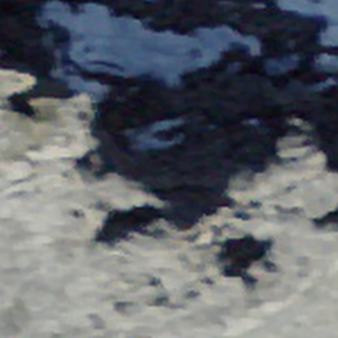
Label: other